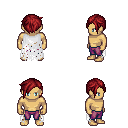
a pixel art fantasy rpg character, male body template, human, tanned skin, white tattered cape, magenta pants, brunette pixie cut hairstyle, four views (front, back, left, right), 2x2 character sprite sheet, small pixel art, hard edges, no anti-aliasing